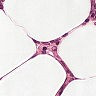
Metastatic tissue present: no